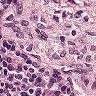
Metastatic tissue present: no